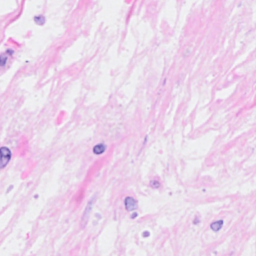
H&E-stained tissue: Breast